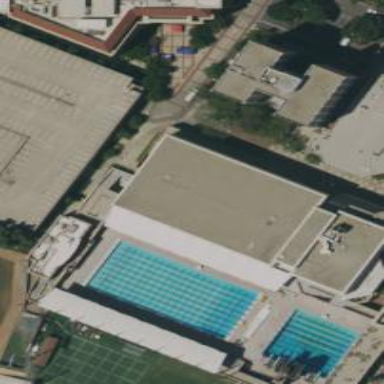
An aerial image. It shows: Fitness center located in leisure land.